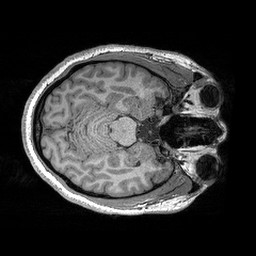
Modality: T1w
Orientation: axial
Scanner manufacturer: siemens
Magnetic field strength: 3 T
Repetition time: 2.3 s
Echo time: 0.00298 s